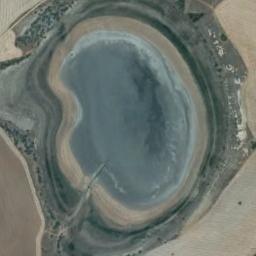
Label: lake